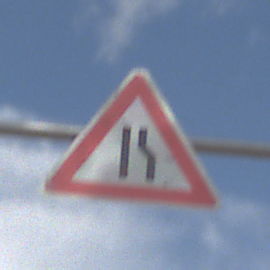
Verkehrszeichen: EinseitigVerengteFahrbahnRechts
Umgebung: Outdoor, Nature
Tageszeit: Midday
Wetter: PartlyCloudy
Licht: Natural
Jahreszeit: NotSpecified
Kontrast: HighContrast